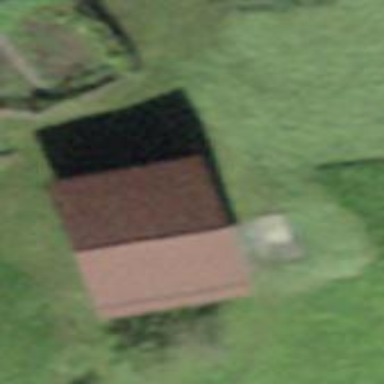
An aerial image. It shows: Barn.